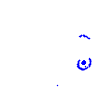
Particle: electron